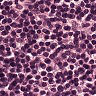
Metastatic tissue present: no